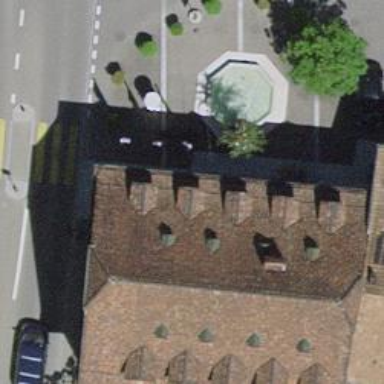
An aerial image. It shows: Public town hall with gabled roof.